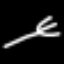
Label: fork